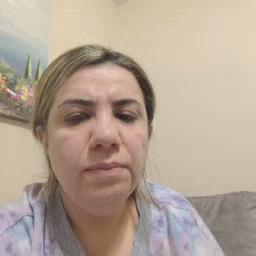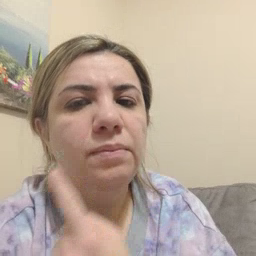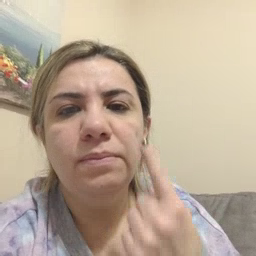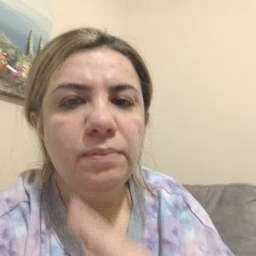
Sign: mouth